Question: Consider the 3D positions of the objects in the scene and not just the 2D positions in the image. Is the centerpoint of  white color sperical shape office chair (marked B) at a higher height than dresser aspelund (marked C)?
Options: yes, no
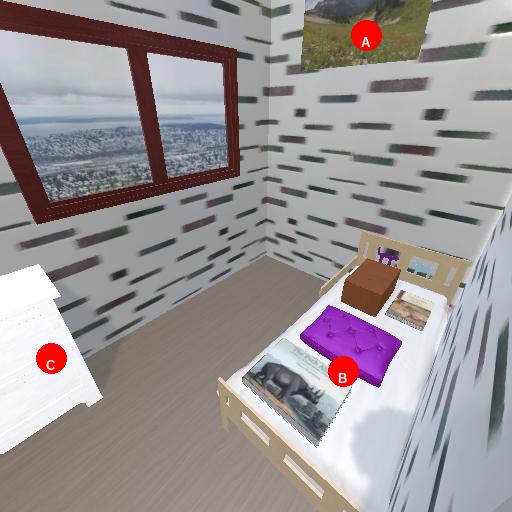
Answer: yes